Interaction volume radius: 10 \u00c5
Interaction volume height: 10 \u00c5
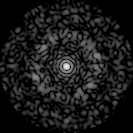
Disorder parameter: 0.8285